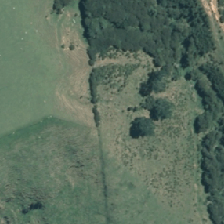
Land cover: low_producing_grassland